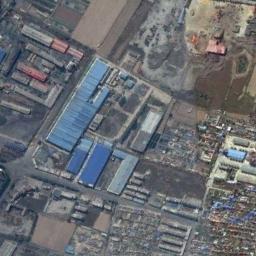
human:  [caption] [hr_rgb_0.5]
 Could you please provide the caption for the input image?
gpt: Buildings in industrial areas vary in size .

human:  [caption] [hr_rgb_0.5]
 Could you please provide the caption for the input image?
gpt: In an industrial area, There are neatly planned factories and roads, Good greening, And empty spaces .

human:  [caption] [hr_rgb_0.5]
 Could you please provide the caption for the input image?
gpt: The industrial area has lots of workshops of different colors and sizes and a wasteland is next to the industrial area .

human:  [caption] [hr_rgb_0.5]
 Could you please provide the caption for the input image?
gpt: There are many houses of different shapes and sizes in the industrial zone .

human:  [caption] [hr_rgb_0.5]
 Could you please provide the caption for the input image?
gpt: There are some blue buildings on the industrial area .